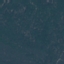
Land use / land cover class: Forest